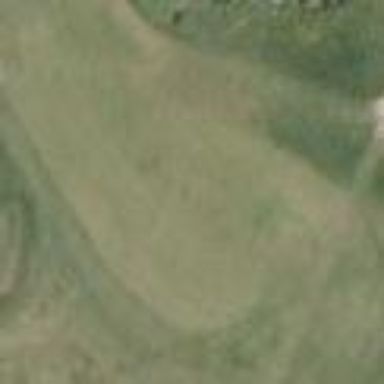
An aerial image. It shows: Grassy area designated as golf fairway.